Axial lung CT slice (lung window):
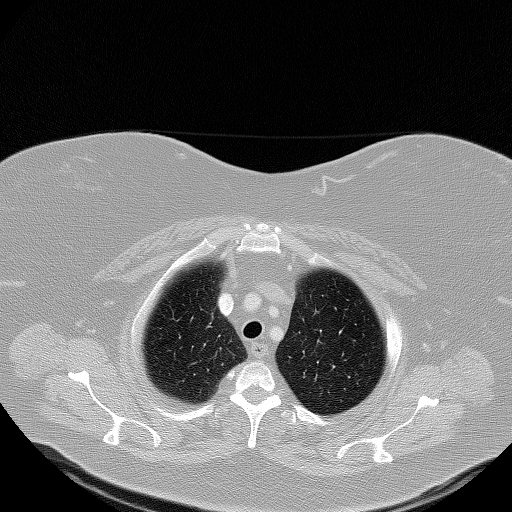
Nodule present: no